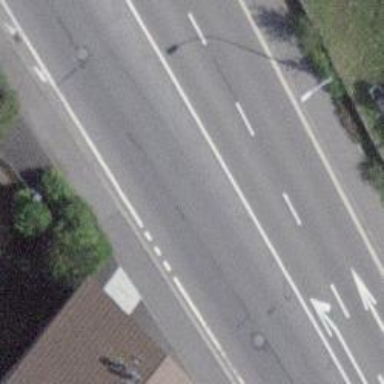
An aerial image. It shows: Asphalt road with sidewalks on both sides. The road is classified as primary highway.